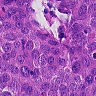
Metastatic tissue present: yes